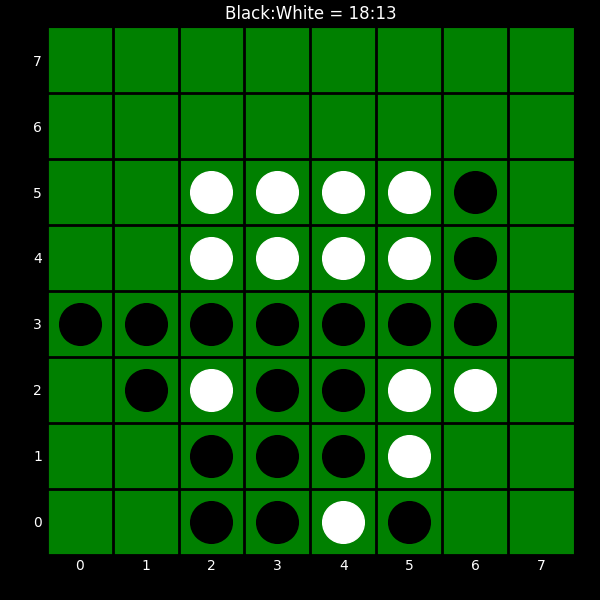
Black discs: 18
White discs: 13